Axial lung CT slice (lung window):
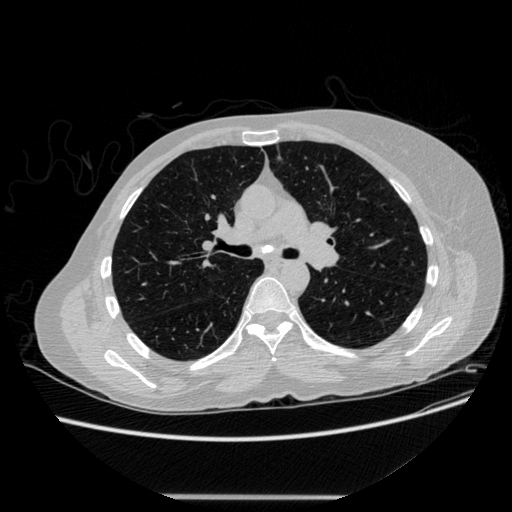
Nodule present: no